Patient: sex F, age 32
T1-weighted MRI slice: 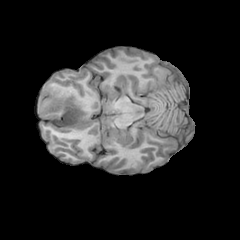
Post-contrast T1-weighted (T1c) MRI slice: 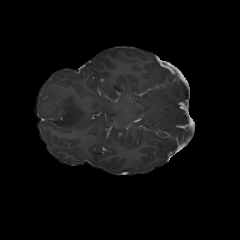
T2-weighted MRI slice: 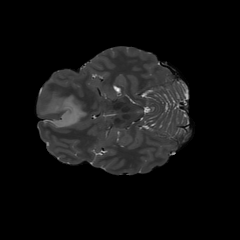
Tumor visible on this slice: yes
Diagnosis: Astrocytoma, IDH-mutant
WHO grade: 3